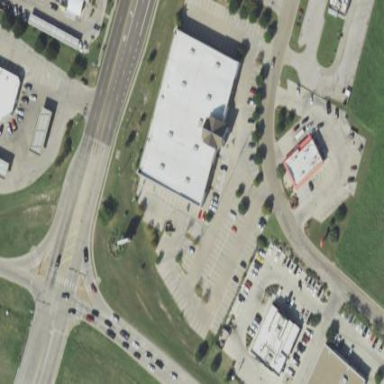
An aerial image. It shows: Retail building that houses furniture shop.